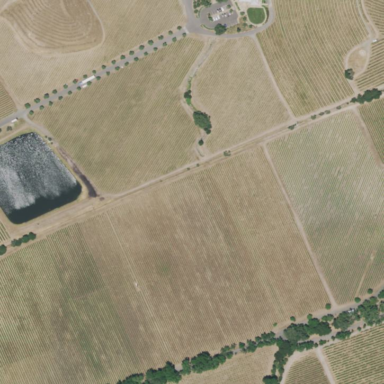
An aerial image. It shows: Vineyard growing wine grapes.